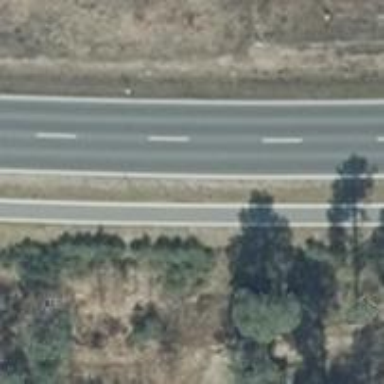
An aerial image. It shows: Secondary road with asphalt surface.